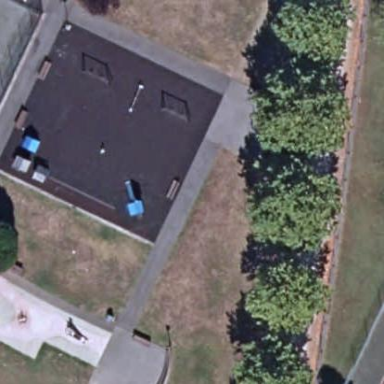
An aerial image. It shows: Playground area for leisure activities on the land.